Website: bh-photo
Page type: cross-sells
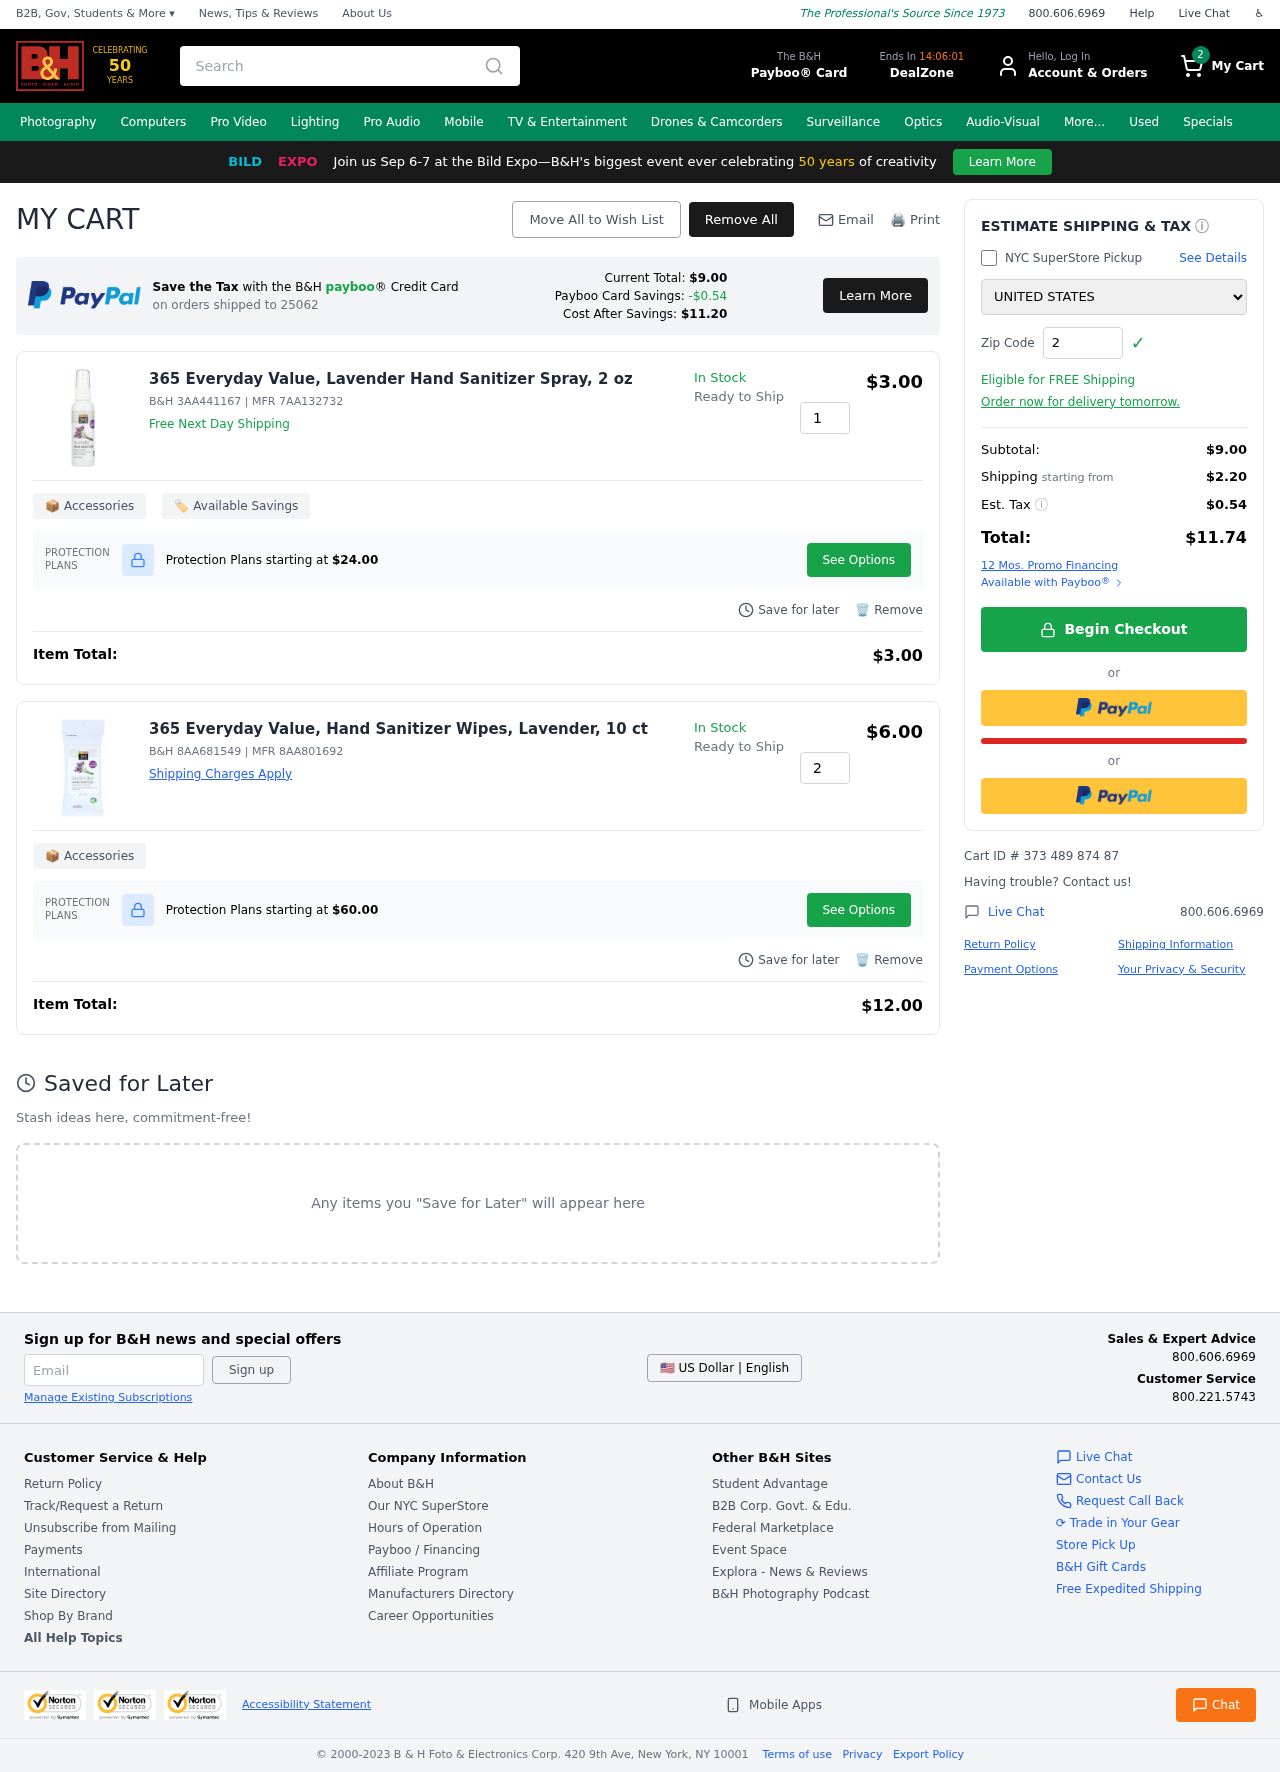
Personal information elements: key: PII_COUNTRY
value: United States
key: PII_POSTCODE
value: on orders shipped to 25062
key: PII_POSTCODE2
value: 27746
Product elements: key: PRODUCT1_NAME
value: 365 Everyday Value, Lavender Hand Sanitizer Spray, 2 oz
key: PRODUCT1_PRICE
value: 3
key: PRODUCT1_QUANTITY
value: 1
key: PRODUCT2_NAME
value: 365 Everyday Value, Hand Sanitizer Wipes, Lavender, 10 ct
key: PRODUCT2_PRICE
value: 6
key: PRODUCT2_QUANTITY
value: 2
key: PRODUCT1_SKU
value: B&H 3AA441167
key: PRODUCT1_MFR
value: MFR 7AA132732
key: PRODUCT1_PROTECTION_PRICE
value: $24.00
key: PRODUCT1_ITEM_TOTAL
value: $3.00
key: PRODUCT2_SKU
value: B&H 8AA681549
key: PRODUCT2_MFR
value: MFR 8AA801692
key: PRODUCT2_PROTECTION_PRICE
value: $60.00
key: PRODUCT2_ITEM_TOTAL
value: $12.00
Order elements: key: ORDER_NUM_ITEMS
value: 2
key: PAYBOO_CURRENT_TOTAL
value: $9.00
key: ORDER_SUBTOTAL
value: $9.00
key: ORDER_SHIPPING_COST
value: $2.20
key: ORDER_TAX
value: $0.54
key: ORDER_TOTAL
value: $11.74
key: ORDER_ID
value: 373 489 874 87
Search elements: key: HEADER_SEARCH
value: Search
Other elements: key: PAYBOO_SAVINGS
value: -$0.54
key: PAYBOO_COST_AFTER_SAVINGS
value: $11.20